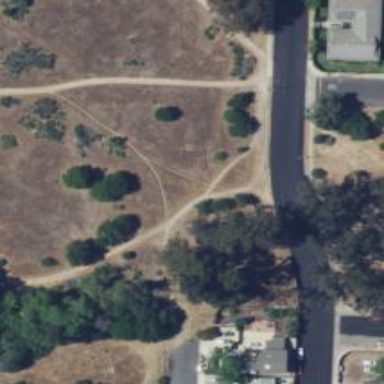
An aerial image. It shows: Path.